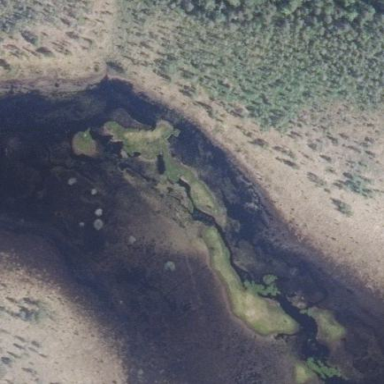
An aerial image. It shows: Marshy wetland area.